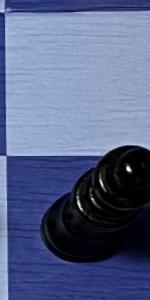
Label: Queen_Black